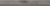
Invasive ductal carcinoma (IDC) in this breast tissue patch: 0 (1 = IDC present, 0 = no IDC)